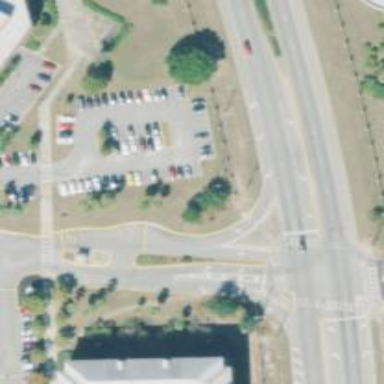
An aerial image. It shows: Asphalt road with secondary link designation.